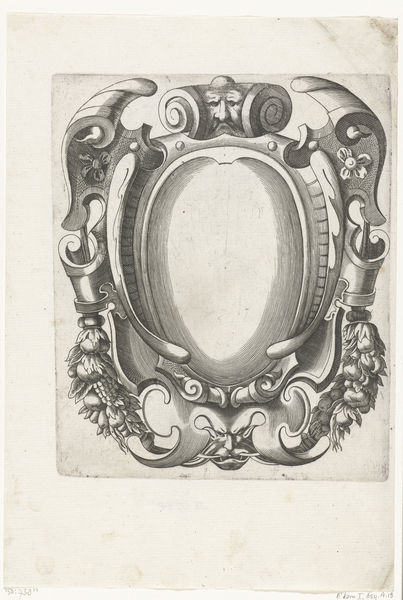
Titel: Cartouche met twee mascarons op voluten
Künstler: H. Picart
Standort: Amsterdam
Institution: Rijksmuseum
Schlagwörter: ornate, white, black, empty, face, gray, grey, nose, old, flowers, mirror, pattern, print, vase, silver, fruit, man, eyes, plants, drawing, paper, black and white, frame, oval, mouth, etching, sketch, faces, glass, wings, royal, leaves, design, engraving, coat of arms, floral, shield, grapes, dragon, blank, bow, border, mustache, serious, sign, rahmen, fruits, emblem, acanthus, 1900, borders, petals, 3d, am, fuit, grimace, frowning, ornamented, cornucopia, golen, template, esccutcheon, olg